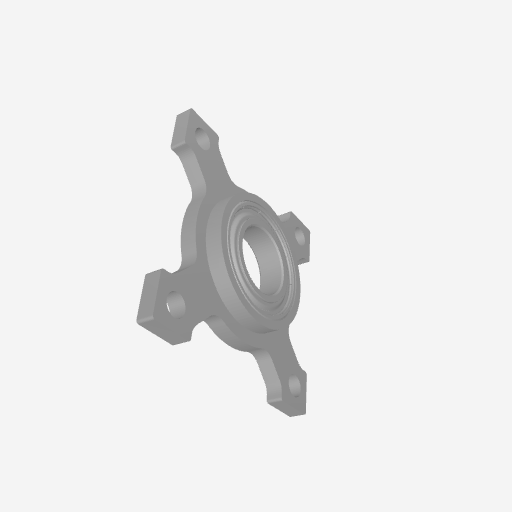
Part: ThruHolePillowBlock12ID